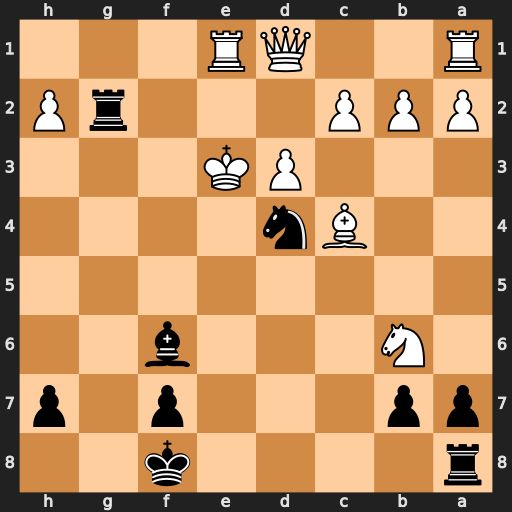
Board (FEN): r4k2/pp3p1p/1N3b2/8/2Bn4/3PK3/PPP3rP/R2QR3
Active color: b
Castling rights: -
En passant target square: -
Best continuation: Re8+ Be6 Rxe6+ Kf4 Bg5#